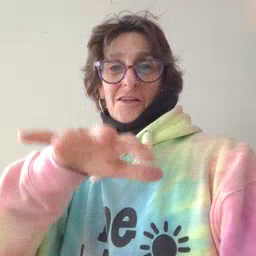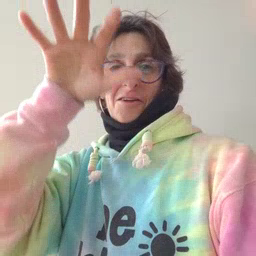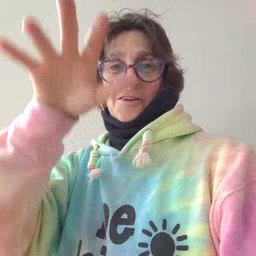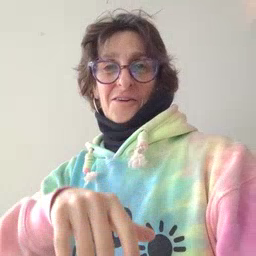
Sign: alligator